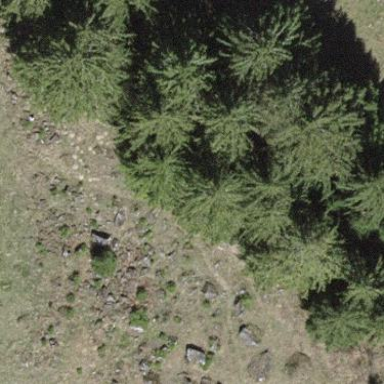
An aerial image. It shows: Forest area.